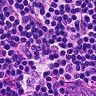
Metastatic tissue present: no